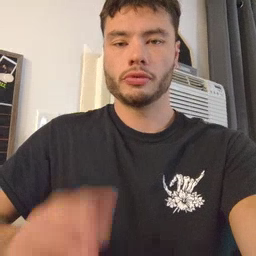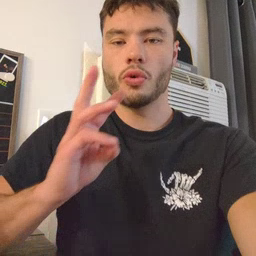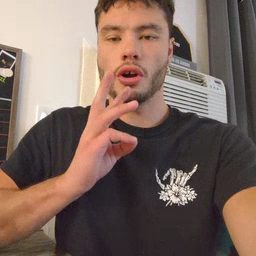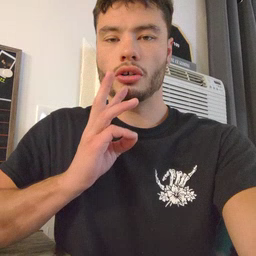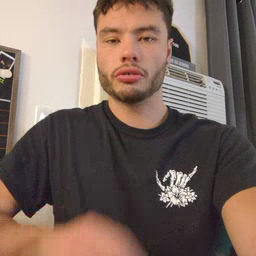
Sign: water